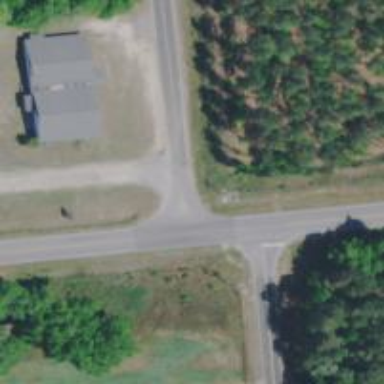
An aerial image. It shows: Stop road.